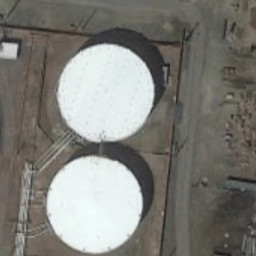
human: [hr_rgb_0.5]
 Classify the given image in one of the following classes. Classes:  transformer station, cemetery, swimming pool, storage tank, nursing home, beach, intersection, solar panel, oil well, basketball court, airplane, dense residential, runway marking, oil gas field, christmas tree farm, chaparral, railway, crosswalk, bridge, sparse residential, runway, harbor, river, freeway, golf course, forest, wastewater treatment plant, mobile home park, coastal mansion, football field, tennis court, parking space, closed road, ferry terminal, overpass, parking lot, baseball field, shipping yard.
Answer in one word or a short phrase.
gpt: storage tank